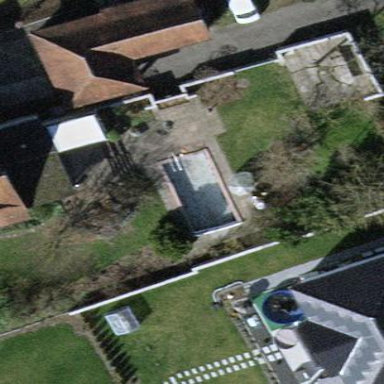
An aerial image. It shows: Outdoor swimming pool located in leisure land.